Question: I have a simple three table reference. It looks plain enough. The associations there are created in the DBML. They are not actually foreign keys in the table definition. Why? That's a long story. Trust me when I say, I've fought that battle and lost.

When I attempt to add a new FileType record using LINQ, it crashes with the error:
'''
_fileType = new FileType()
{
Id = def.ID, // This is the integer "1"
Name = def.Name,
FileCategoryId = def.Category.ID,
DateLabel = def.DateLabel,
FileNamePrefix = def.Prefix,
FolderName = def.Folder,
CreateInspection = 0
};
try
{
dc.FileTypes.InsertOnSubmit(_fileType);
dc.SubmitChanges();
}
catch (Exception ex)
{
MessageBox.Show(ex.Message);
}
'''
But if you'll notice the code, Id is being set. I've checked the value and it is not null. It is an integer. What am I missing or doing wrong??
I did check to make sure that the FileCategory record of the correct ID exists. Is there anything else I'm missing?
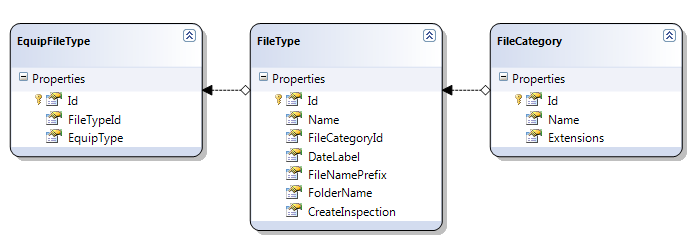
Answer: > In your table mapping, is the field marked as 'Auto Generated Value'
in the Properties pane? I've had insert/update issues with that
before... - Tieson T. Mar 7 at 6:52
I would give him the props for this, but he left this as a comment, and not an official answer.